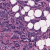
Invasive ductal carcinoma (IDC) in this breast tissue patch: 1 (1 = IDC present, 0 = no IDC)